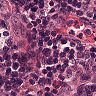
Metastatic tissue present: no